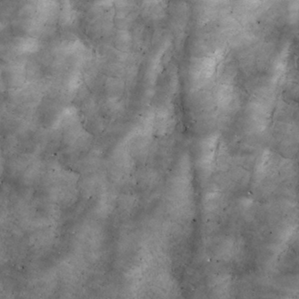
Label: non_frost